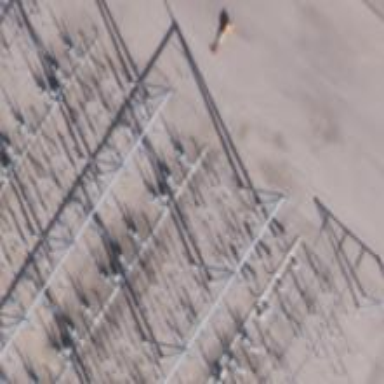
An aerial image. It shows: Switch for power supply.